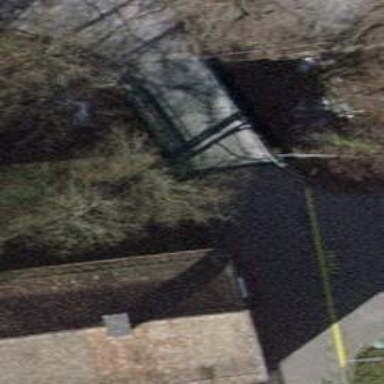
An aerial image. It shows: Paved driveway bridge on service road.